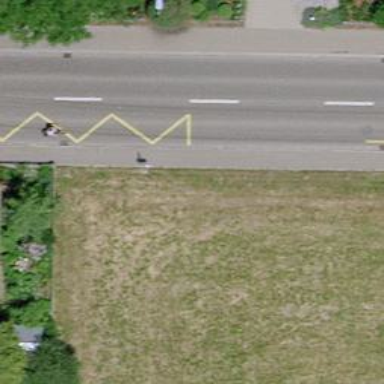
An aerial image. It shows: Platform for public transport and road usage.